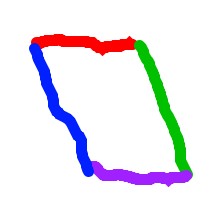
Shape: parallelogram